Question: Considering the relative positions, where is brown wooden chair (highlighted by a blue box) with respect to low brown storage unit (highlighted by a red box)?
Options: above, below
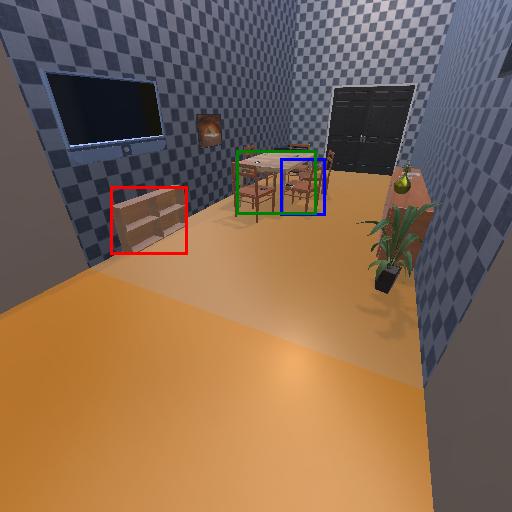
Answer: above